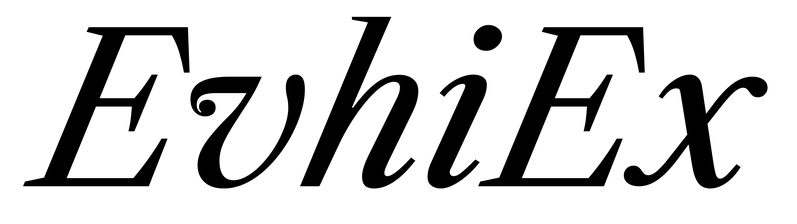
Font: LibreCaslonText-Italic_Italic